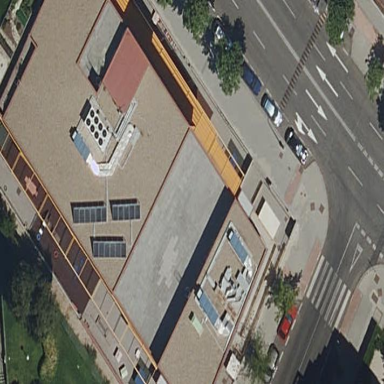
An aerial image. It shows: Kindergarten.